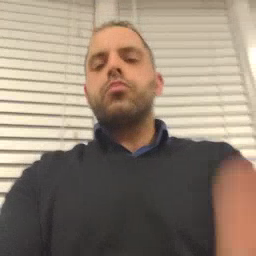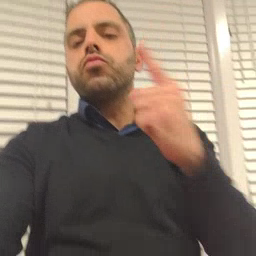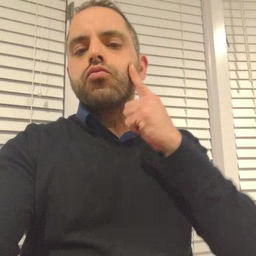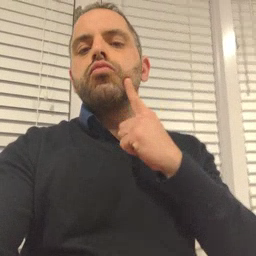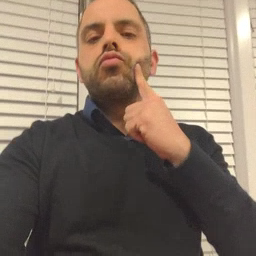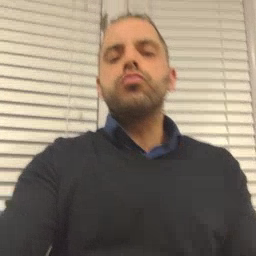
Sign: cheek